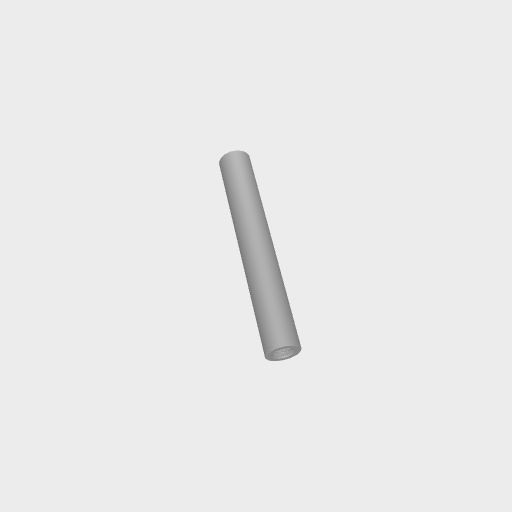
Part: Standoff6OD40